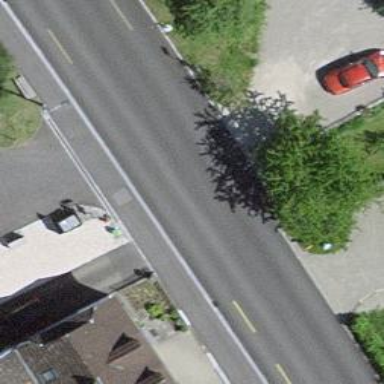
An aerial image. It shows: Primary road with asphalt surface and designated cycle lane.